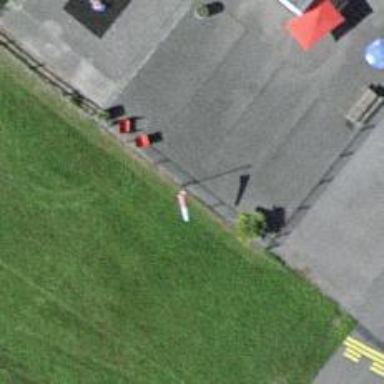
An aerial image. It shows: Windsock at the airport.